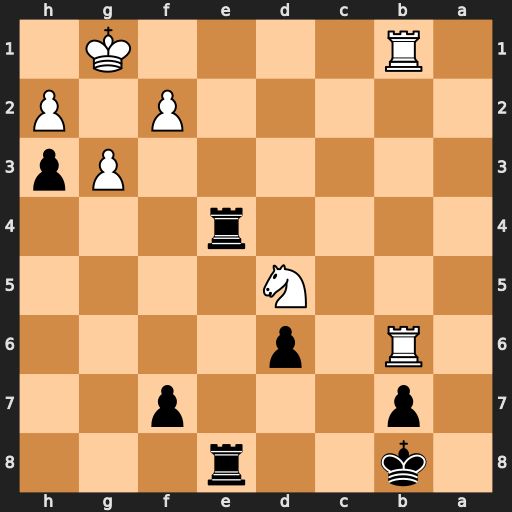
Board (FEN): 1k2r3/1p3p2/1R1p4/3N4/4r3/6Pp/5P1P/1R4K1
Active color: b
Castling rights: -
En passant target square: -
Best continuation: Re1+ Rxe1 Rxe1#